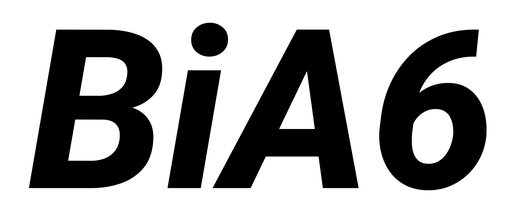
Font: Roboto-Italic_ExtraBold_Italic